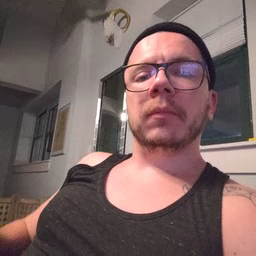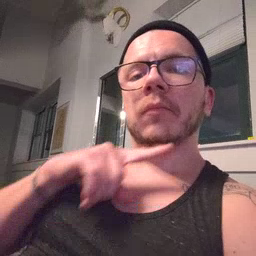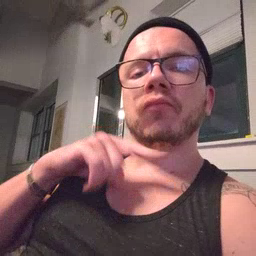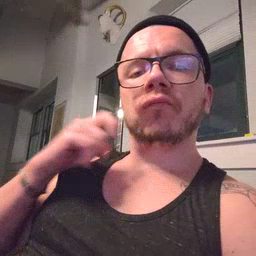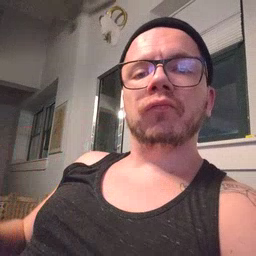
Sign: dryer